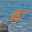
Label: 5